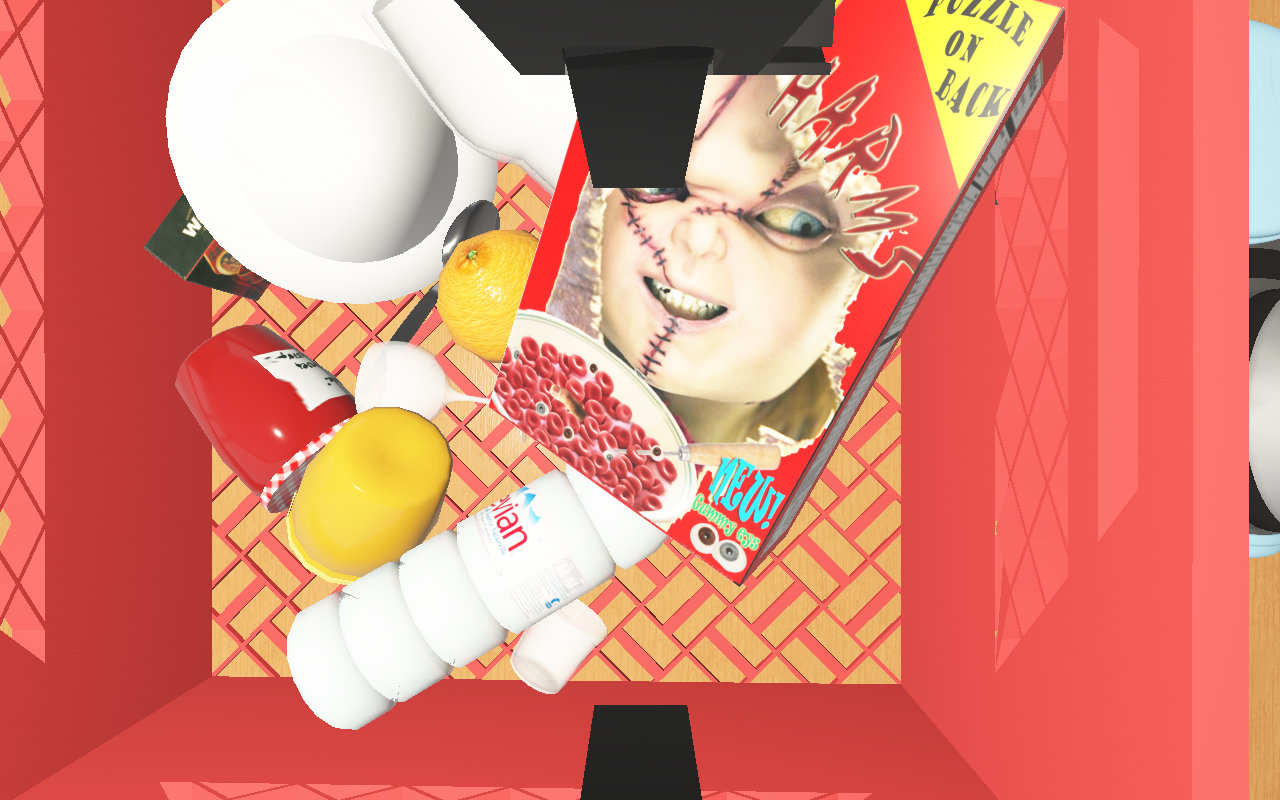
Objects in the scene:
carafe
water bottle
apple
apple
orange
plate
wineglass
jam jar
cereal box